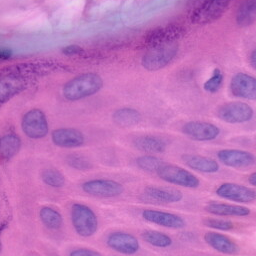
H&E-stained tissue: Skin